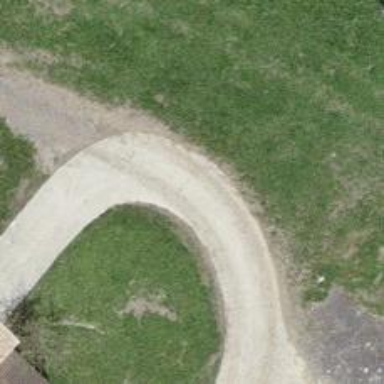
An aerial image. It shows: Paved track road with grade1 track type.